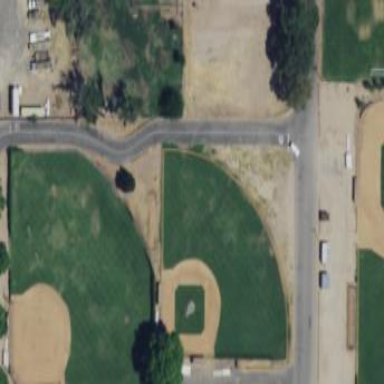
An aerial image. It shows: Baseball pitch for leisure land.